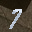
Label: 7